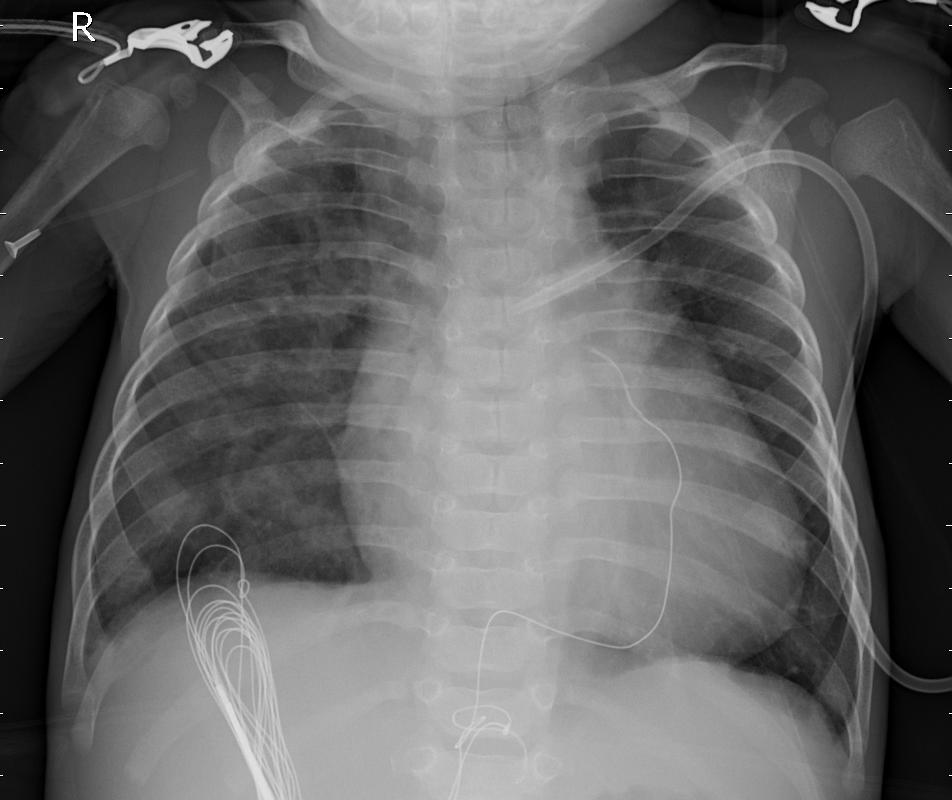
Diagnosis: PNEUMONIA